Aerial crown-view tile of a tropical tree (Barro Colorado Island, Panama), acquired 20250414:
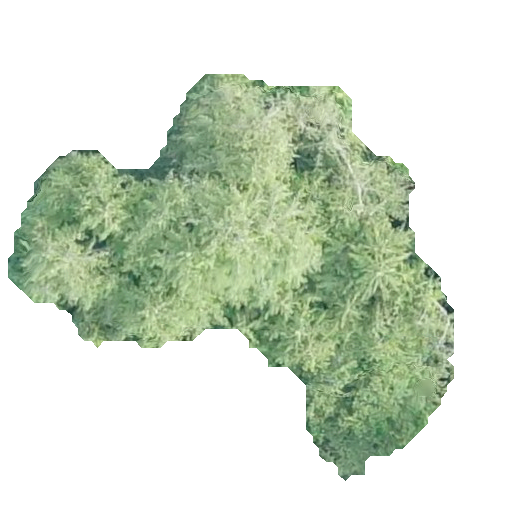
Species: Quararibea stenophylla
GBIF accepted scientific name: Quararibea stenophylla
Crown area: 148.446 m²